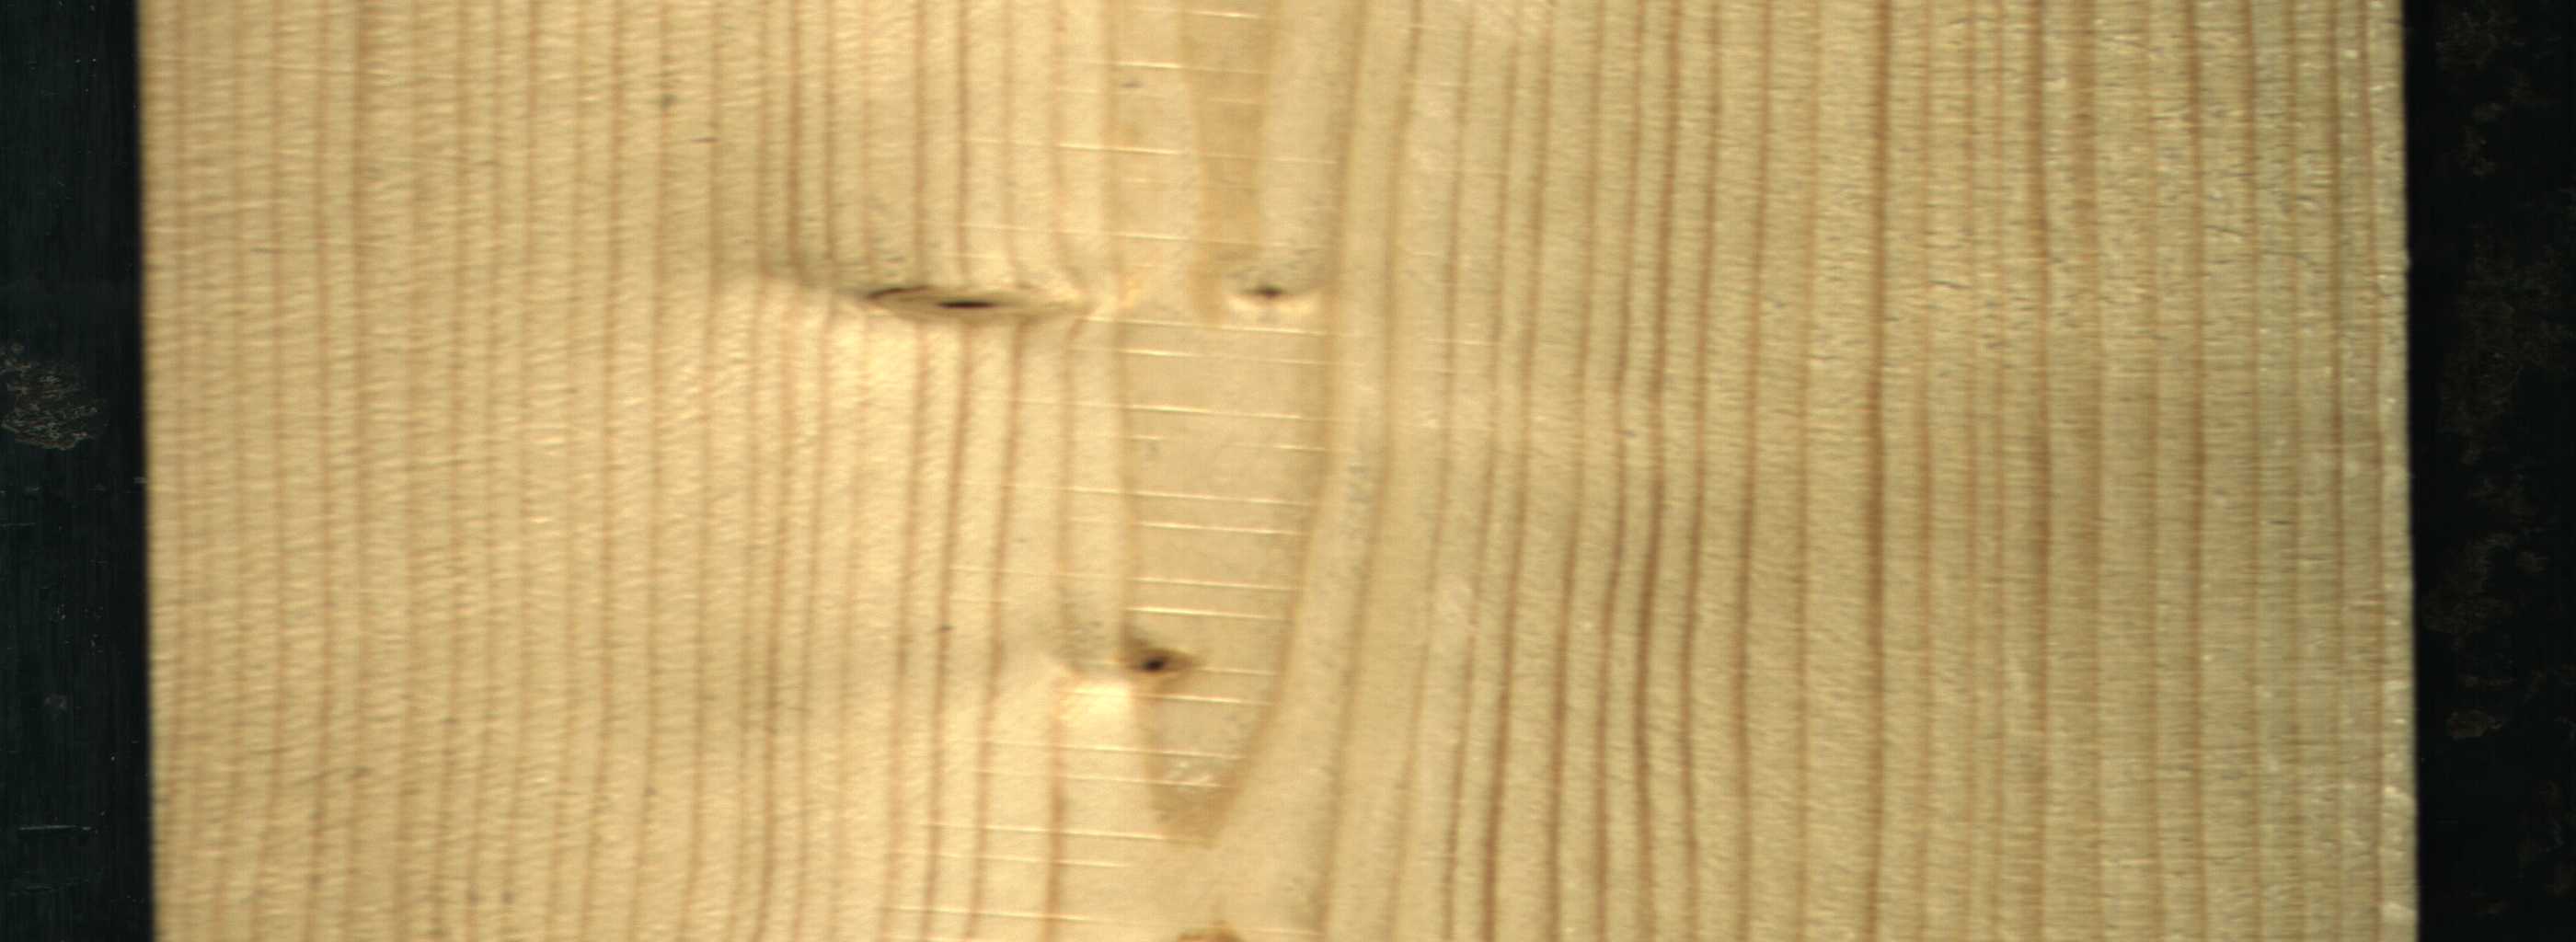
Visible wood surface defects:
Dead_Knot
Dead_Knot
Live_Knot